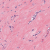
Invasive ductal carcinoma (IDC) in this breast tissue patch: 0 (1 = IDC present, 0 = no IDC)